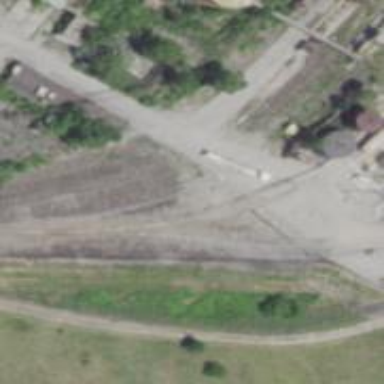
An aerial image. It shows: Disused railway.